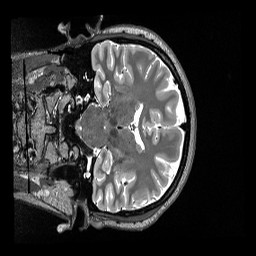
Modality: T2w
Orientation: coronal
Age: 25
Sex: female
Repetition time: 3.2 s
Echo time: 0.563 s